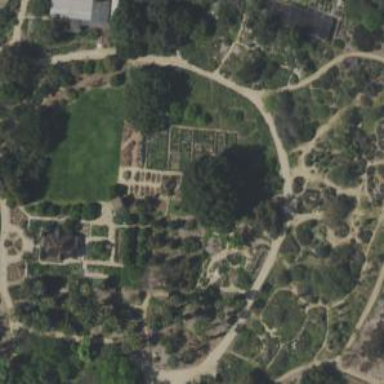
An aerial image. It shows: Garden area designated for leisure land.